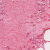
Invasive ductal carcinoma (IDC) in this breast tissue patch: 0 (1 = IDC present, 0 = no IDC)